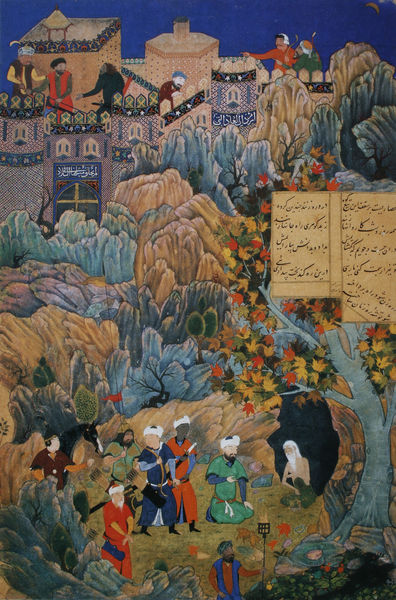
Titel: Iskandar besucht den Eremiten
Künstler: (nicht gesichert)
Standort: London
Institution: British Library
Schlagwörter: baum, blau, blätter, felsen, feuer, himmel, kopf, laub, mann, weiß, bäume, gelb, grün, landschaft, menschen, stadt, blumen, braun, bunt, grau, hintergrund, laterne, männer, nacht, schwarz, tür, türkis, vordergrund, obst, rot, weg, zaun, beige, malerei, alt, bart, bärte, mensch, stein, steine, häuser, busch, gold, haare, blatt, höhle, wald, pferd, turm, affe, kopfbedeckung, farbig, holzschnitt, schrift, alter mann, noten, fahne, fels, mauer, herbst, schlitzaugen, floral, durchgang, schriftzeichen, tor, zinnen, greis, buch, burg, kreuz, moschee, orient, türme, palast, festung, asien, fliesen, gefangen, illustration, schwert, text, waffen, buchstaben, schriften, asiatisch, mäntel, stiefel, mosaik, china, arabisch, pforte, heiliger, versteck, heilige, speer, räuber, gefangener, turban, prophet, fackel, wachen, osmanisch, lied, araber, turbane, aufbau, eremit, einsiedler, bärtiger, buchmalerei, morgenland, codex, aladin, japaner, drei könige, säbl, ali baba, ereit, nurg, ##kreuz, arabsich, arabische buchmalerei